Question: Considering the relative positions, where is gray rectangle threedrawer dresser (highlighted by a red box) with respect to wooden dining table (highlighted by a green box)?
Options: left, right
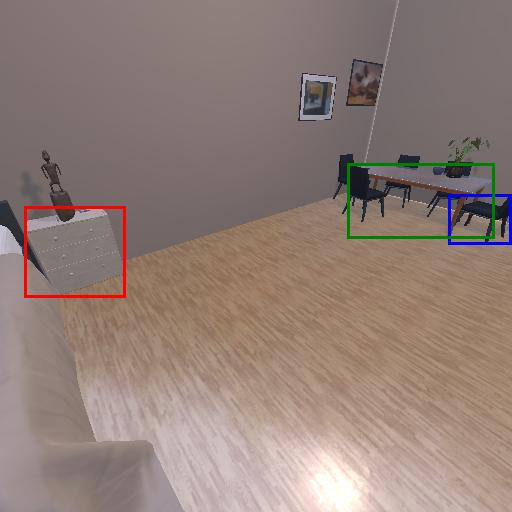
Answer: left